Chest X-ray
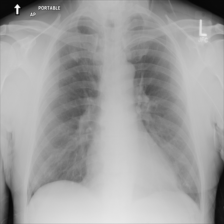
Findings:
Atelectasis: negative
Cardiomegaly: negative
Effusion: negative
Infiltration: negative
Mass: negative
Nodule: negative
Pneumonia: negative
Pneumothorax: negative
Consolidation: negative
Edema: negative
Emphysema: negative
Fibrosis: negative
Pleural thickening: negative
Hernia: negative